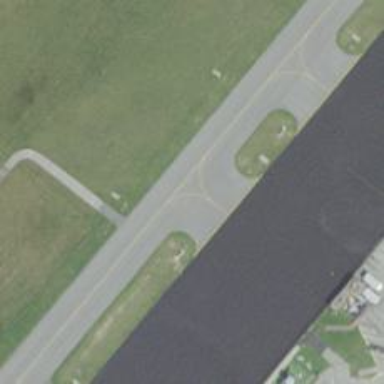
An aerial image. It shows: Image of taxiway at airport.